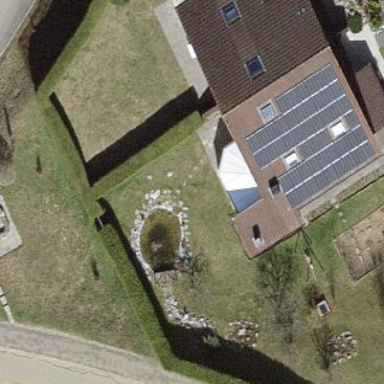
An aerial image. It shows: Residential garden.